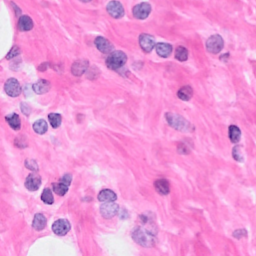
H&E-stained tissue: Breast